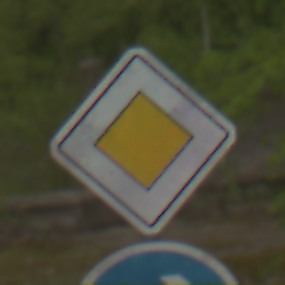
Verkehrszeichen: Vorfahrtsstrasse
Zusatzzeichen unten: VorgeschriebeneFahrtrichtungRechts
Umgebung: Outdoor, Nature
Tageszeit: MorningAfternoon
Wetter: Overcast
Licht: Natural
Jahreszeit: NotSpecified
Kontrast: LowContrast